Current action and preconditions to check: trajectory_clear

Your task: For each precondition in the list above, predict whether it will hold at this action.

Consider the current scene as observed from the mobile robot's camera, and analyze the predicted future states of all dynamic agents (e.g., people, animals, vehicles, or any moving entities) within the NEXT SECOND.

IMPORTANT: Only answer "very likely" if you are absolutely certain—based on strong, clear evidence—that a dynamic agent will violate the precondition in the predicted future state. Do NOT answer "very likely" for unlikely, ambiguous, or low-probability risks.

Ask yourself for each precondition: Is there a high probability, with clear and convincing evidence, that the predicted future states of any dynamic agent will interfere with the predicted future state of the currently executing action within the NEXT SECOND, causing that precondition to fail?

Assess the risk level based on these predictions. Use "likely" or "very likely" if motions create a clear risk of interference.

Use "neutral" or "improbable" if agents are nearby but their predicted paths are clearly diverging or non-conflicting.

Failure Risk Categories: "very improbable", "improbable", "neutral", "likely", "very likely"

Answer Format: Output ONLY the probability_of_failure value from these categories: "very improbable", "improbable", "neutral", "likely", "very likely"

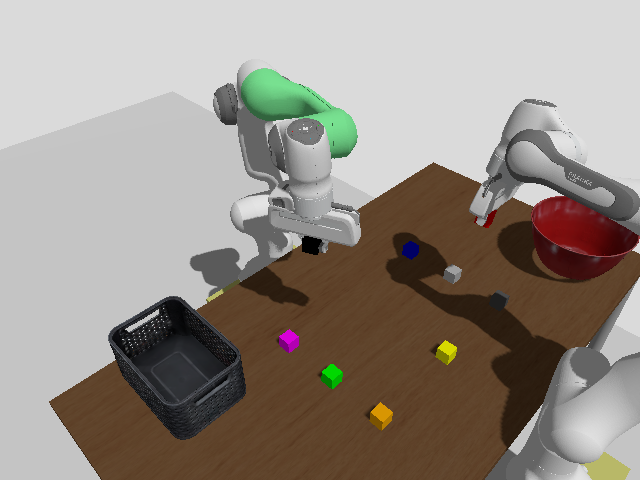

Answer: very improbable